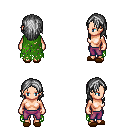
a pixel art fantasy rpg character, female body template, human, light skin, green tattered cape, magenta pants, gray long hairstyle, brown slippers, four views (front, back, left, right), 2x2 character sprite sheet, small pixel art, hard edges, no anti-aliasing